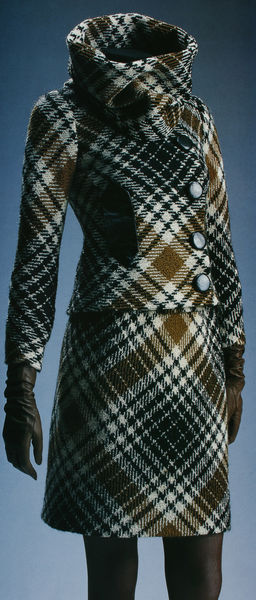
Titel: Kostüm
Künstler: Pierre Cardin
Standort: Kyoto (Japan)
Institution: Kyoto Costume Institute
Schlagwörter: blau, weiß, braun, handschuh, handschuhe, hintergrund, kariert, kleid, schwarz, karo, mode, rock, jacke, kleidung, kragen, kostüm, knopf, beine, knöpfe, knopfleiste, foto, fotografie, strumpfhose, rollkragen, kleidungsstück, minikleid, minirock, schalkragen